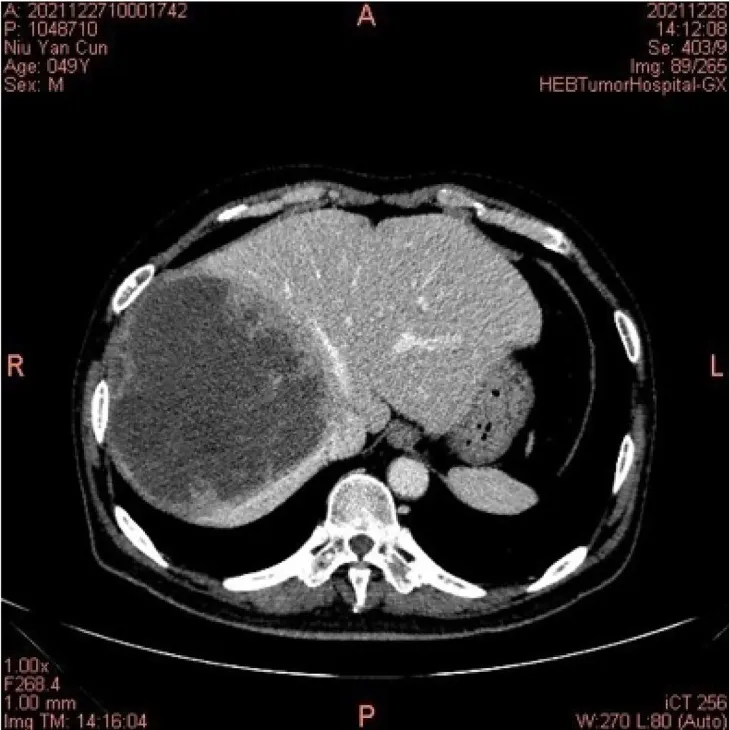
On 28 December 2021, the computed tomography of the abdomen indicated right lobe liver cancer.
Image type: radiology (ct)